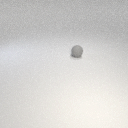
small gray rubber sphere